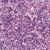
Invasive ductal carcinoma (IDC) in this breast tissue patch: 1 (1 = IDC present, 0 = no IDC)